Aerial crown-view tile of a tropical tree (Barro Colorado Island, Panama), acquired 20240716:
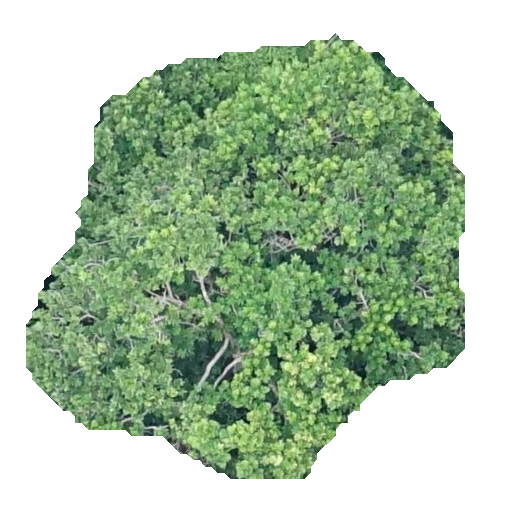
Species: Anacardium excelsum
GBIF accepted scientific name: Anacardium excelsum
Crown area: 222.492 m²